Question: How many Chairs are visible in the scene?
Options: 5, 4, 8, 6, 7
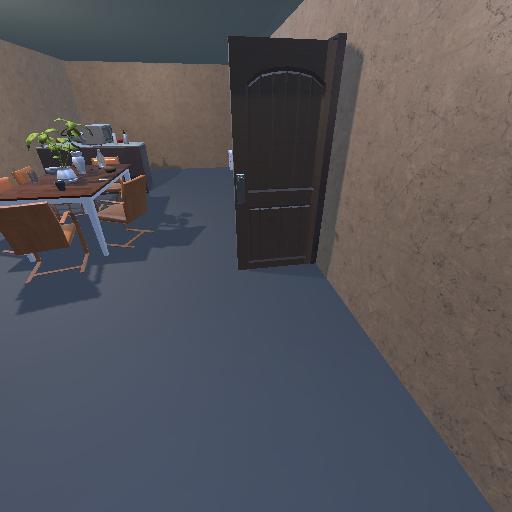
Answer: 5